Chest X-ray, PA view. Patient: 66 years old, sex M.
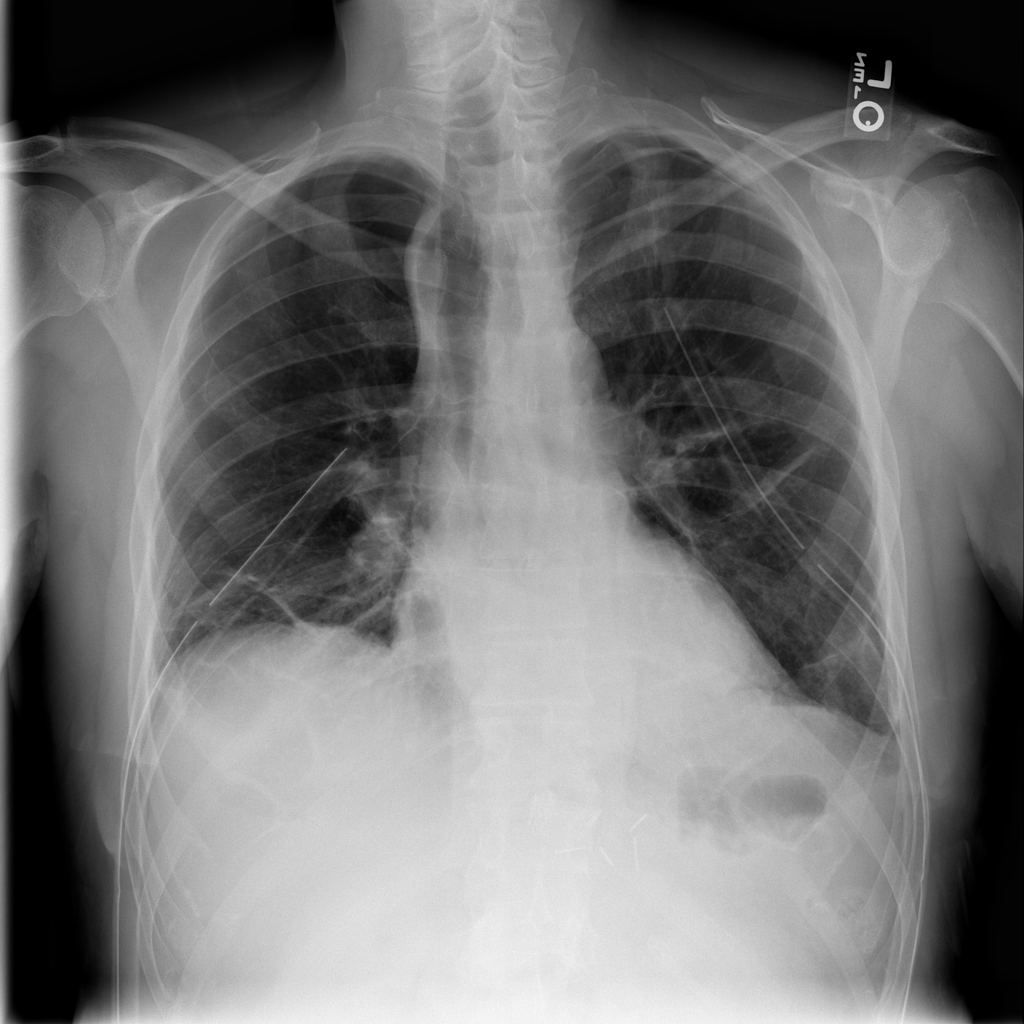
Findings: Effusion, Pneumothorax